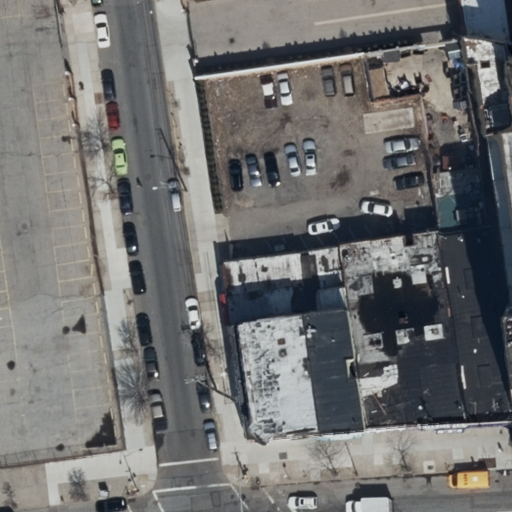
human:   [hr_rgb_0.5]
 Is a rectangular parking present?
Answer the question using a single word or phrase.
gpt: no

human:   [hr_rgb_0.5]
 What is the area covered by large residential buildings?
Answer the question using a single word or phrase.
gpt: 3404m2

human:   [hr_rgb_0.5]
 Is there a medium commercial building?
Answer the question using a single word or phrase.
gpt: no

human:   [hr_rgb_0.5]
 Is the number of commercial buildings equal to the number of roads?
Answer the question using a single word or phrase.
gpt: no

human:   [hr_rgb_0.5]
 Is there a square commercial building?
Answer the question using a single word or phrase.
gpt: no

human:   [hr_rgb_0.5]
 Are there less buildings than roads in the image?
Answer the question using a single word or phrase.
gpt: no

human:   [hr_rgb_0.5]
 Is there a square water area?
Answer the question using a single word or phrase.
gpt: no

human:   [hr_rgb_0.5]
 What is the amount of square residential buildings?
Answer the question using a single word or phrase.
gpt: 0

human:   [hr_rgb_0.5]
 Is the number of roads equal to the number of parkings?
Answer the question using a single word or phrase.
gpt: no

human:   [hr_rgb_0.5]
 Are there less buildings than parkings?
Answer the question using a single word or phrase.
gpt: no

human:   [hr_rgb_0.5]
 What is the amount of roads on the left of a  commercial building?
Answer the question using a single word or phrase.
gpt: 0

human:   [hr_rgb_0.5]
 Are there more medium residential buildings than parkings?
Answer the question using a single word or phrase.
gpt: yes

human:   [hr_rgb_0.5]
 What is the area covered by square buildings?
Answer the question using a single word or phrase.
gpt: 0m2

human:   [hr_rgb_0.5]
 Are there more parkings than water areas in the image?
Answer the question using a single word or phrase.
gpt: yes

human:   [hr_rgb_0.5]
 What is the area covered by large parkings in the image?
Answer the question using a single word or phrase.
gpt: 6566m2

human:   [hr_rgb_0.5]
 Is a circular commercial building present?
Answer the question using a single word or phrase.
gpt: no

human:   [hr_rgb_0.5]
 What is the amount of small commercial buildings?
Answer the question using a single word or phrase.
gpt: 0

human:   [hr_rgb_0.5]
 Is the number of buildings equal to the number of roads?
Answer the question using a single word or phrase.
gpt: no

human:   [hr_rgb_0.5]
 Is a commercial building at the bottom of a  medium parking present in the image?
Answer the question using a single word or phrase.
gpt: no

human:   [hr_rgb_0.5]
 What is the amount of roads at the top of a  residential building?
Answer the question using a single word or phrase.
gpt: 1

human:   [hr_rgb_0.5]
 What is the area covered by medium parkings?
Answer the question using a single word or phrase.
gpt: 0m2

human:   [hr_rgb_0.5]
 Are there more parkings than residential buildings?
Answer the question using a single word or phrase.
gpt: no

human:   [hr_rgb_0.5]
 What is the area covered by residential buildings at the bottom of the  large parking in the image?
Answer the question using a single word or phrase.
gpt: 885m2

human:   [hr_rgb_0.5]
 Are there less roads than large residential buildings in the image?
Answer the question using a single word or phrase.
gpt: no

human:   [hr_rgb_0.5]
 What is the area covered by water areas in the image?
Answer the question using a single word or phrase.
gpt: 0m2

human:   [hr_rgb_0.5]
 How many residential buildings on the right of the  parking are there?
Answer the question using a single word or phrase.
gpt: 8

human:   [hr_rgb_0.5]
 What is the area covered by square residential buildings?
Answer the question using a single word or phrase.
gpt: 0m2

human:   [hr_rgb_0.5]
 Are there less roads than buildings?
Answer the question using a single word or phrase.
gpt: yes

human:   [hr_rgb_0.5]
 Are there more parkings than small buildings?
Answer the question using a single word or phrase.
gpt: no

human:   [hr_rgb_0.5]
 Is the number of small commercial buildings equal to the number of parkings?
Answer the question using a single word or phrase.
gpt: no

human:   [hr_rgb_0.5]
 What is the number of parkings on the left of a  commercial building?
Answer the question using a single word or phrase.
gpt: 0

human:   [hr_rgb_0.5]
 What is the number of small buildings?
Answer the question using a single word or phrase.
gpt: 2

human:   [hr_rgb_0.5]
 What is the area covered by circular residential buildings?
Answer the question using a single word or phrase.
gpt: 0m2

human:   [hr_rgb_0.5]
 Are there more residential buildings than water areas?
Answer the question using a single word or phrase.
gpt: yes

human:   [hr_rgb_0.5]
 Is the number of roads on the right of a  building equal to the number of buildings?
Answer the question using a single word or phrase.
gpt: no

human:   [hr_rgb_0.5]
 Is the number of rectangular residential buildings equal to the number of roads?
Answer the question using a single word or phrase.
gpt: no